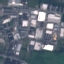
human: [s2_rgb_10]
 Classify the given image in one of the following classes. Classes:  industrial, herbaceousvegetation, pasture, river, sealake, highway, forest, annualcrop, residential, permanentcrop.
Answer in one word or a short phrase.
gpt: Industrial